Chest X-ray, AP view. Patient: 33 years old, sex F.
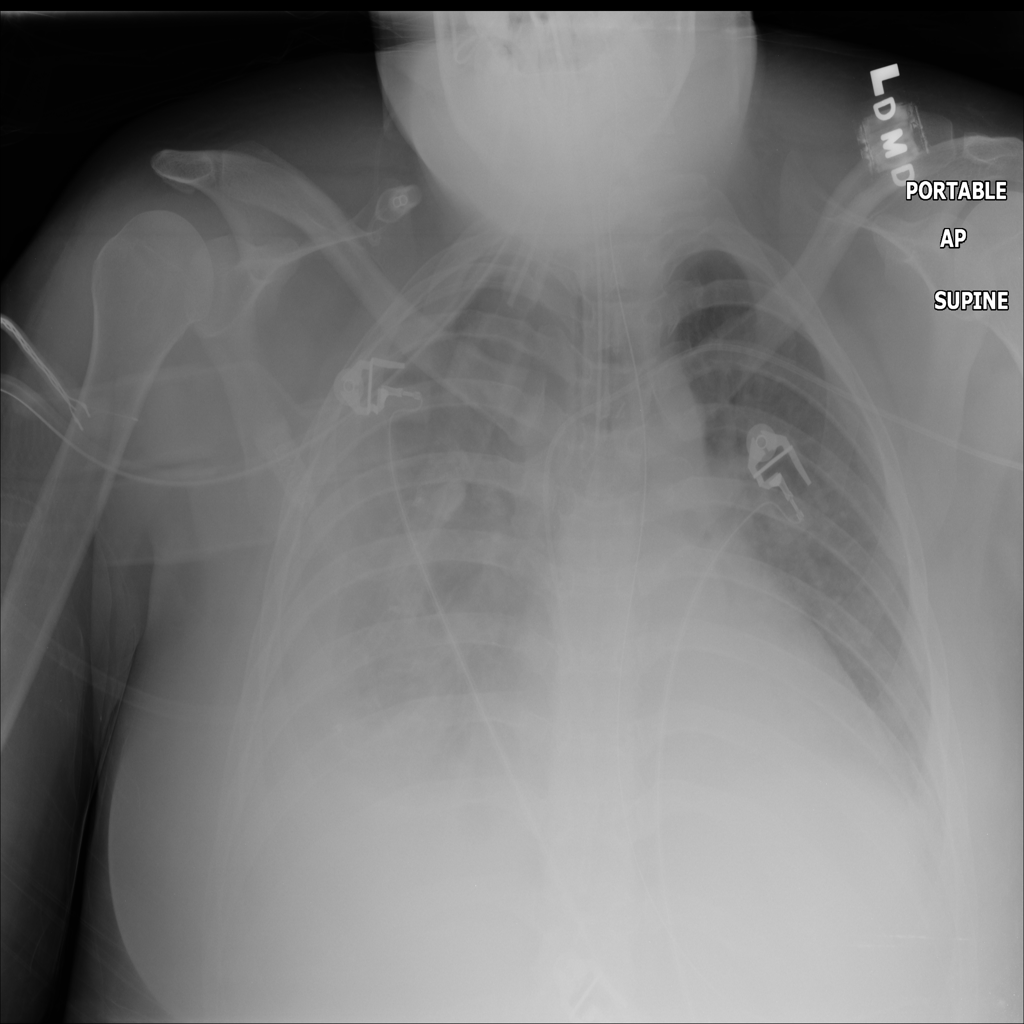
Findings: Effusion, Infiltration